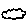
Label: cloud